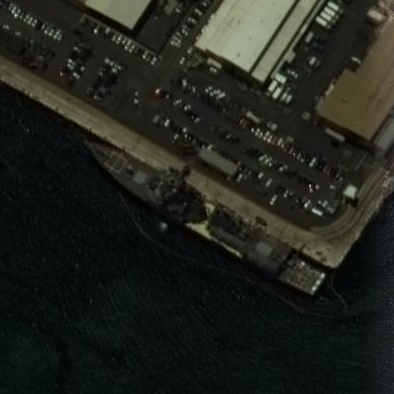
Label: Arleigh_Burke-class_destroyer